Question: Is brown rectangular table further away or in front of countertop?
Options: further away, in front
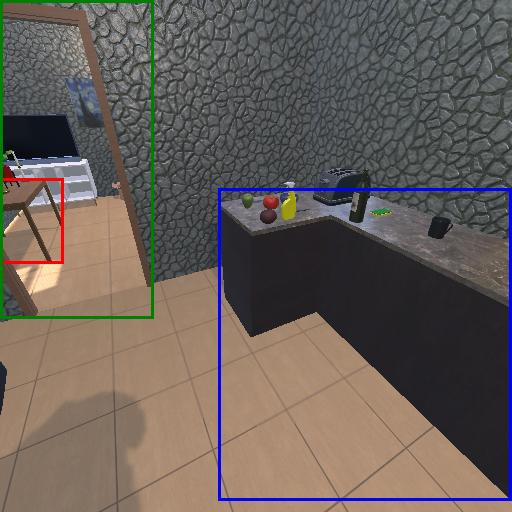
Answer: further away